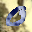
Label: 0